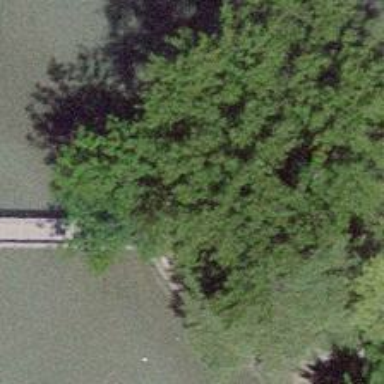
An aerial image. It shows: Footway on bridge.